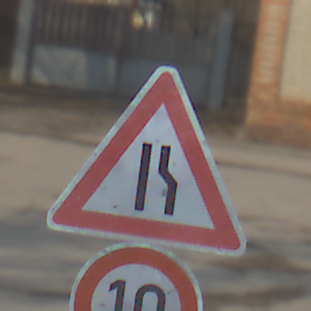
Verkehrszeichen: EinseitigVerengteFahrbahnRechts
Zusatzzeichen unten: Geschwindigkeit10
Umgebung: Outdoor, Suburban
Tageszeit: MorningAfternoon
Wetter: PartlyCloudy
Licht: Natural
Jahreszeit: NotSpecified
Kontrast: HighContrast